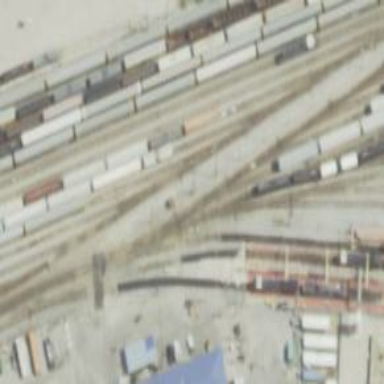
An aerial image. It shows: Railway siding for service.